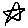
Label: star